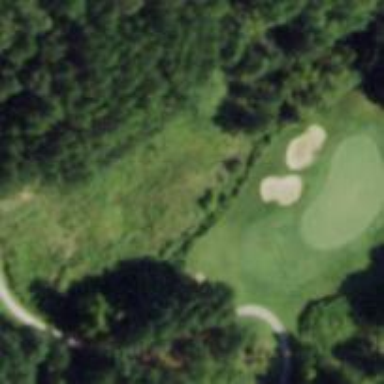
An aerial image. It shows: Grassy golf fairway.